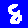
Digit: 8